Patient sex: M
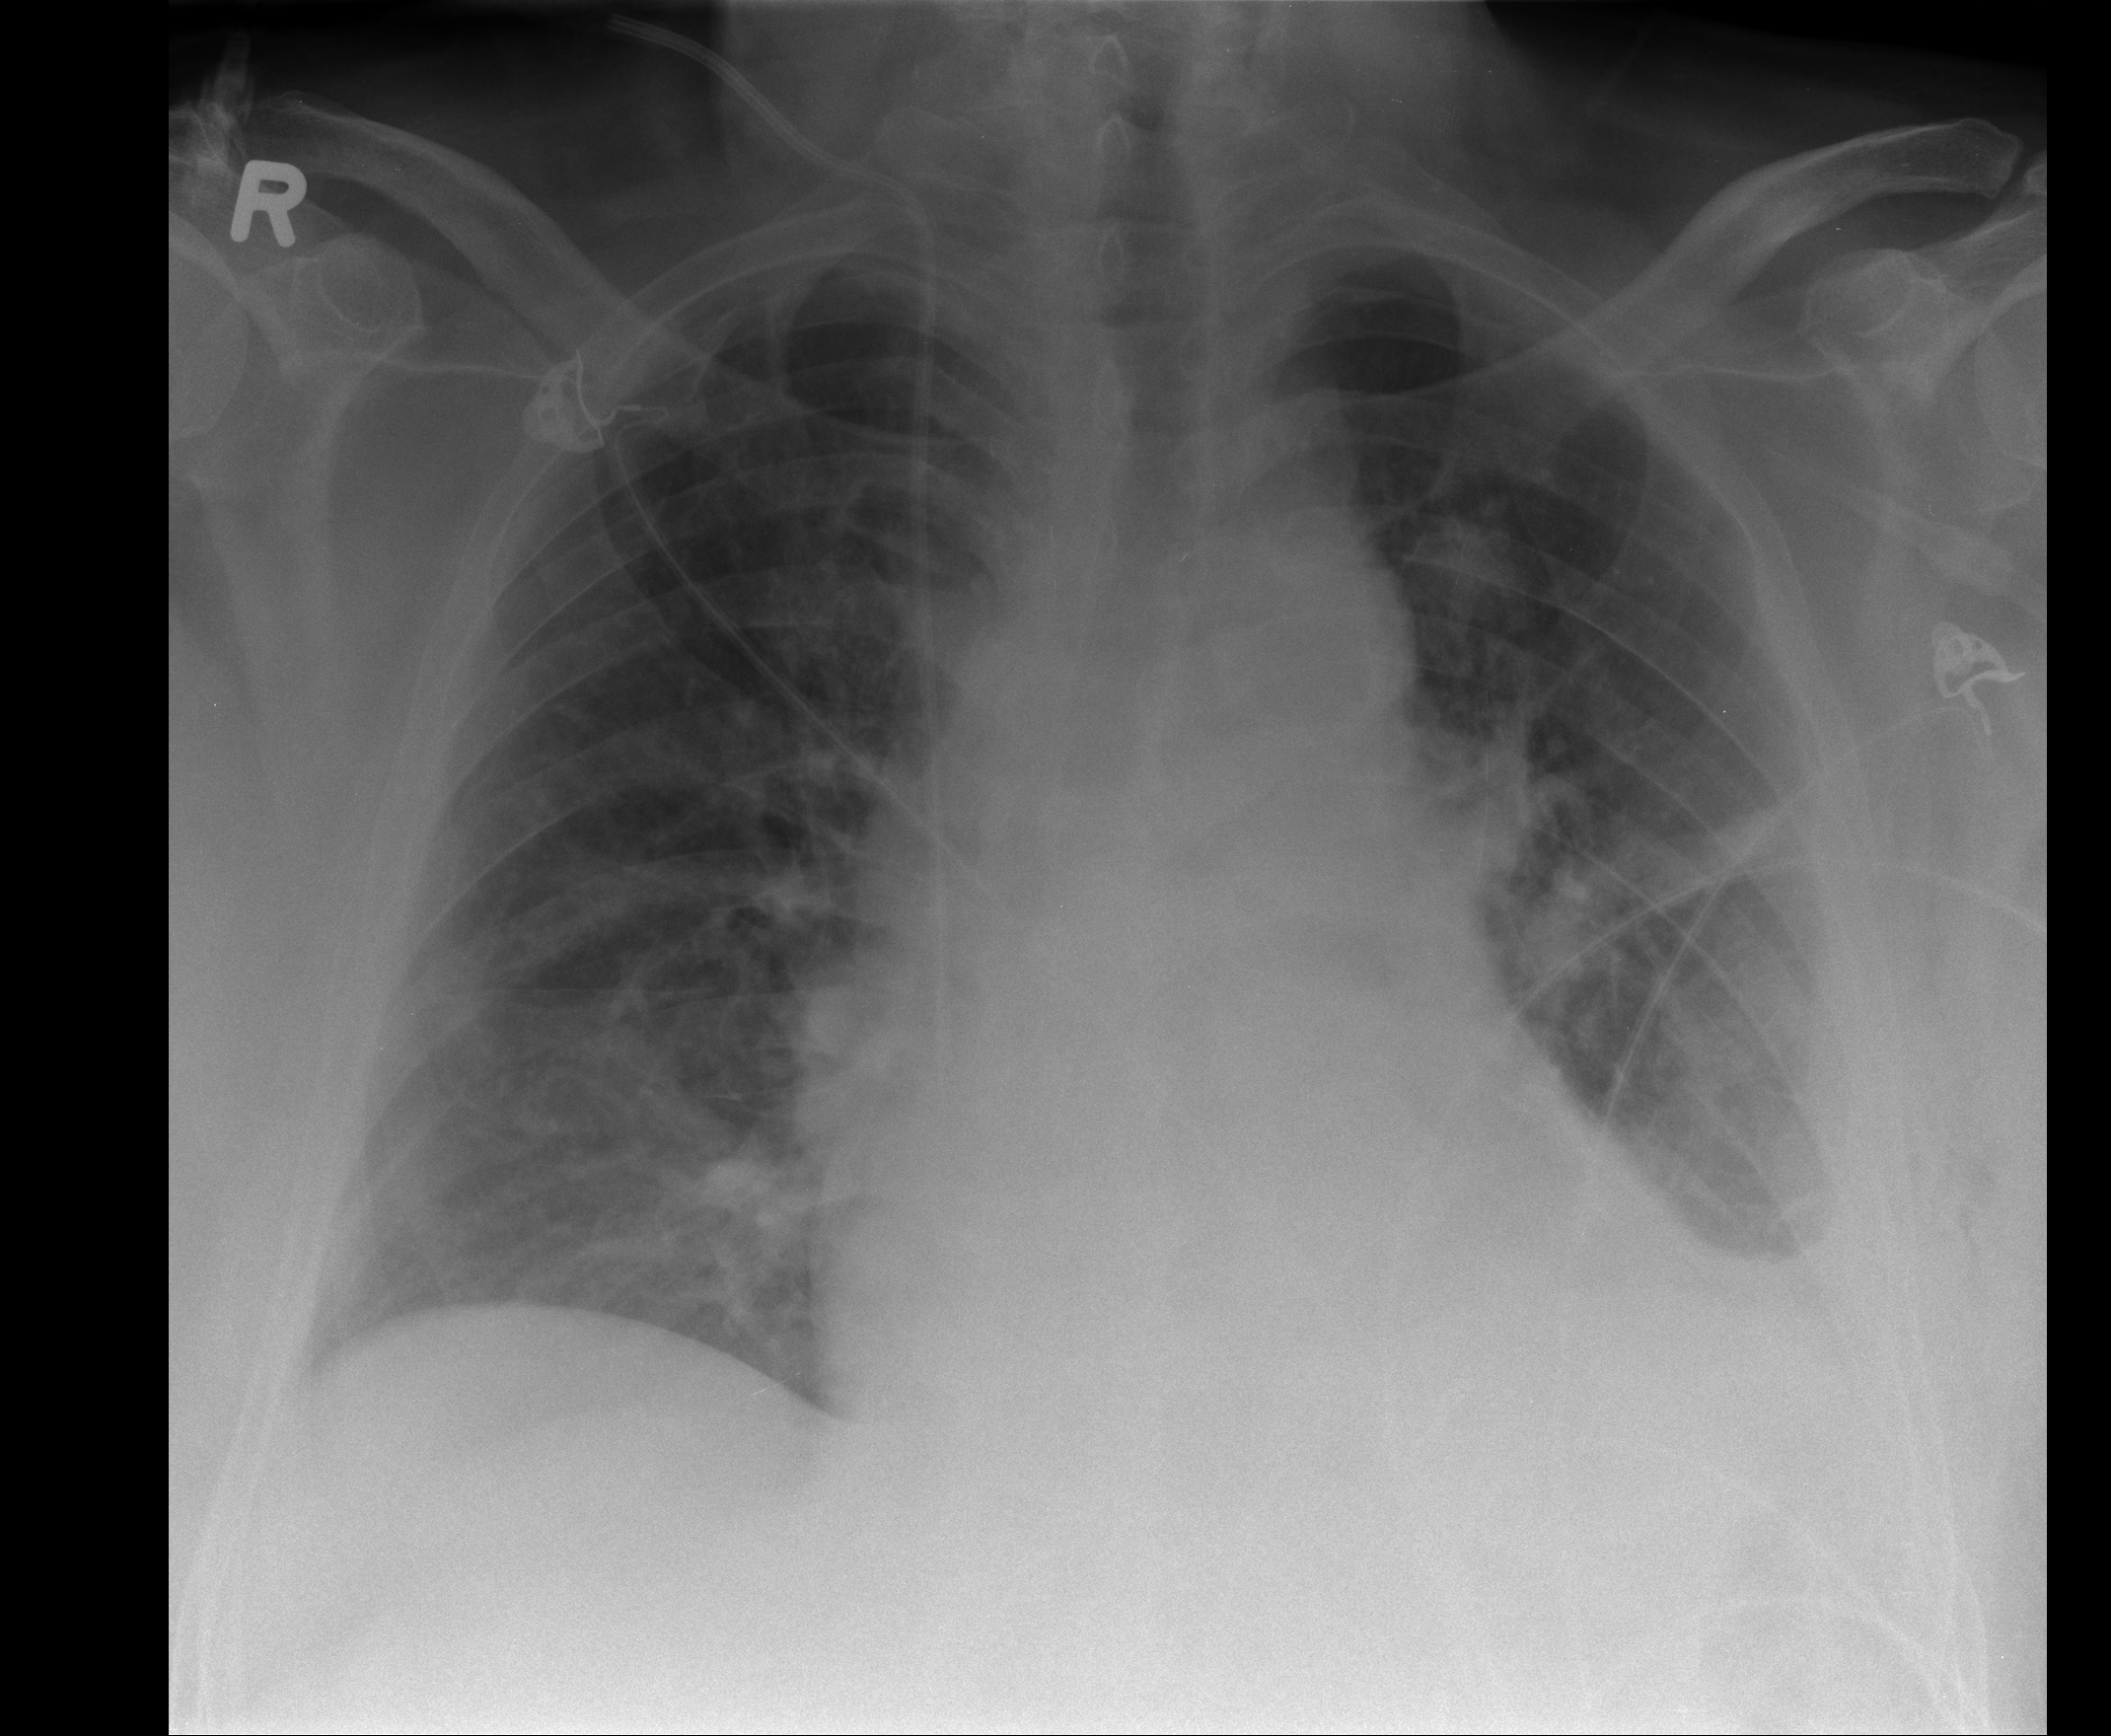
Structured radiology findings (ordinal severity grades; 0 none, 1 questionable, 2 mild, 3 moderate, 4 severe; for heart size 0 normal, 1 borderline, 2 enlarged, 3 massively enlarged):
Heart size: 2
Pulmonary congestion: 2
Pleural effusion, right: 0
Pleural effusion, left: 2
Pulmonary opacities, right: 1
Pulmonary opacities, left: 1
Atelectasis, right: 2
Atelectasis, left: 2